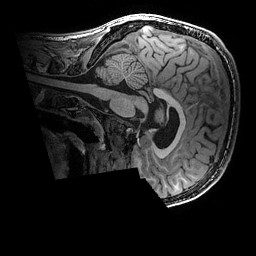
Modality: T1w
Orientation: sagittal
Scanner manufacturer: ge
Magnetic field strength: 3 T
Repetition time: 0.007 s
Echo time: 0.00342 s